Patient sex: F
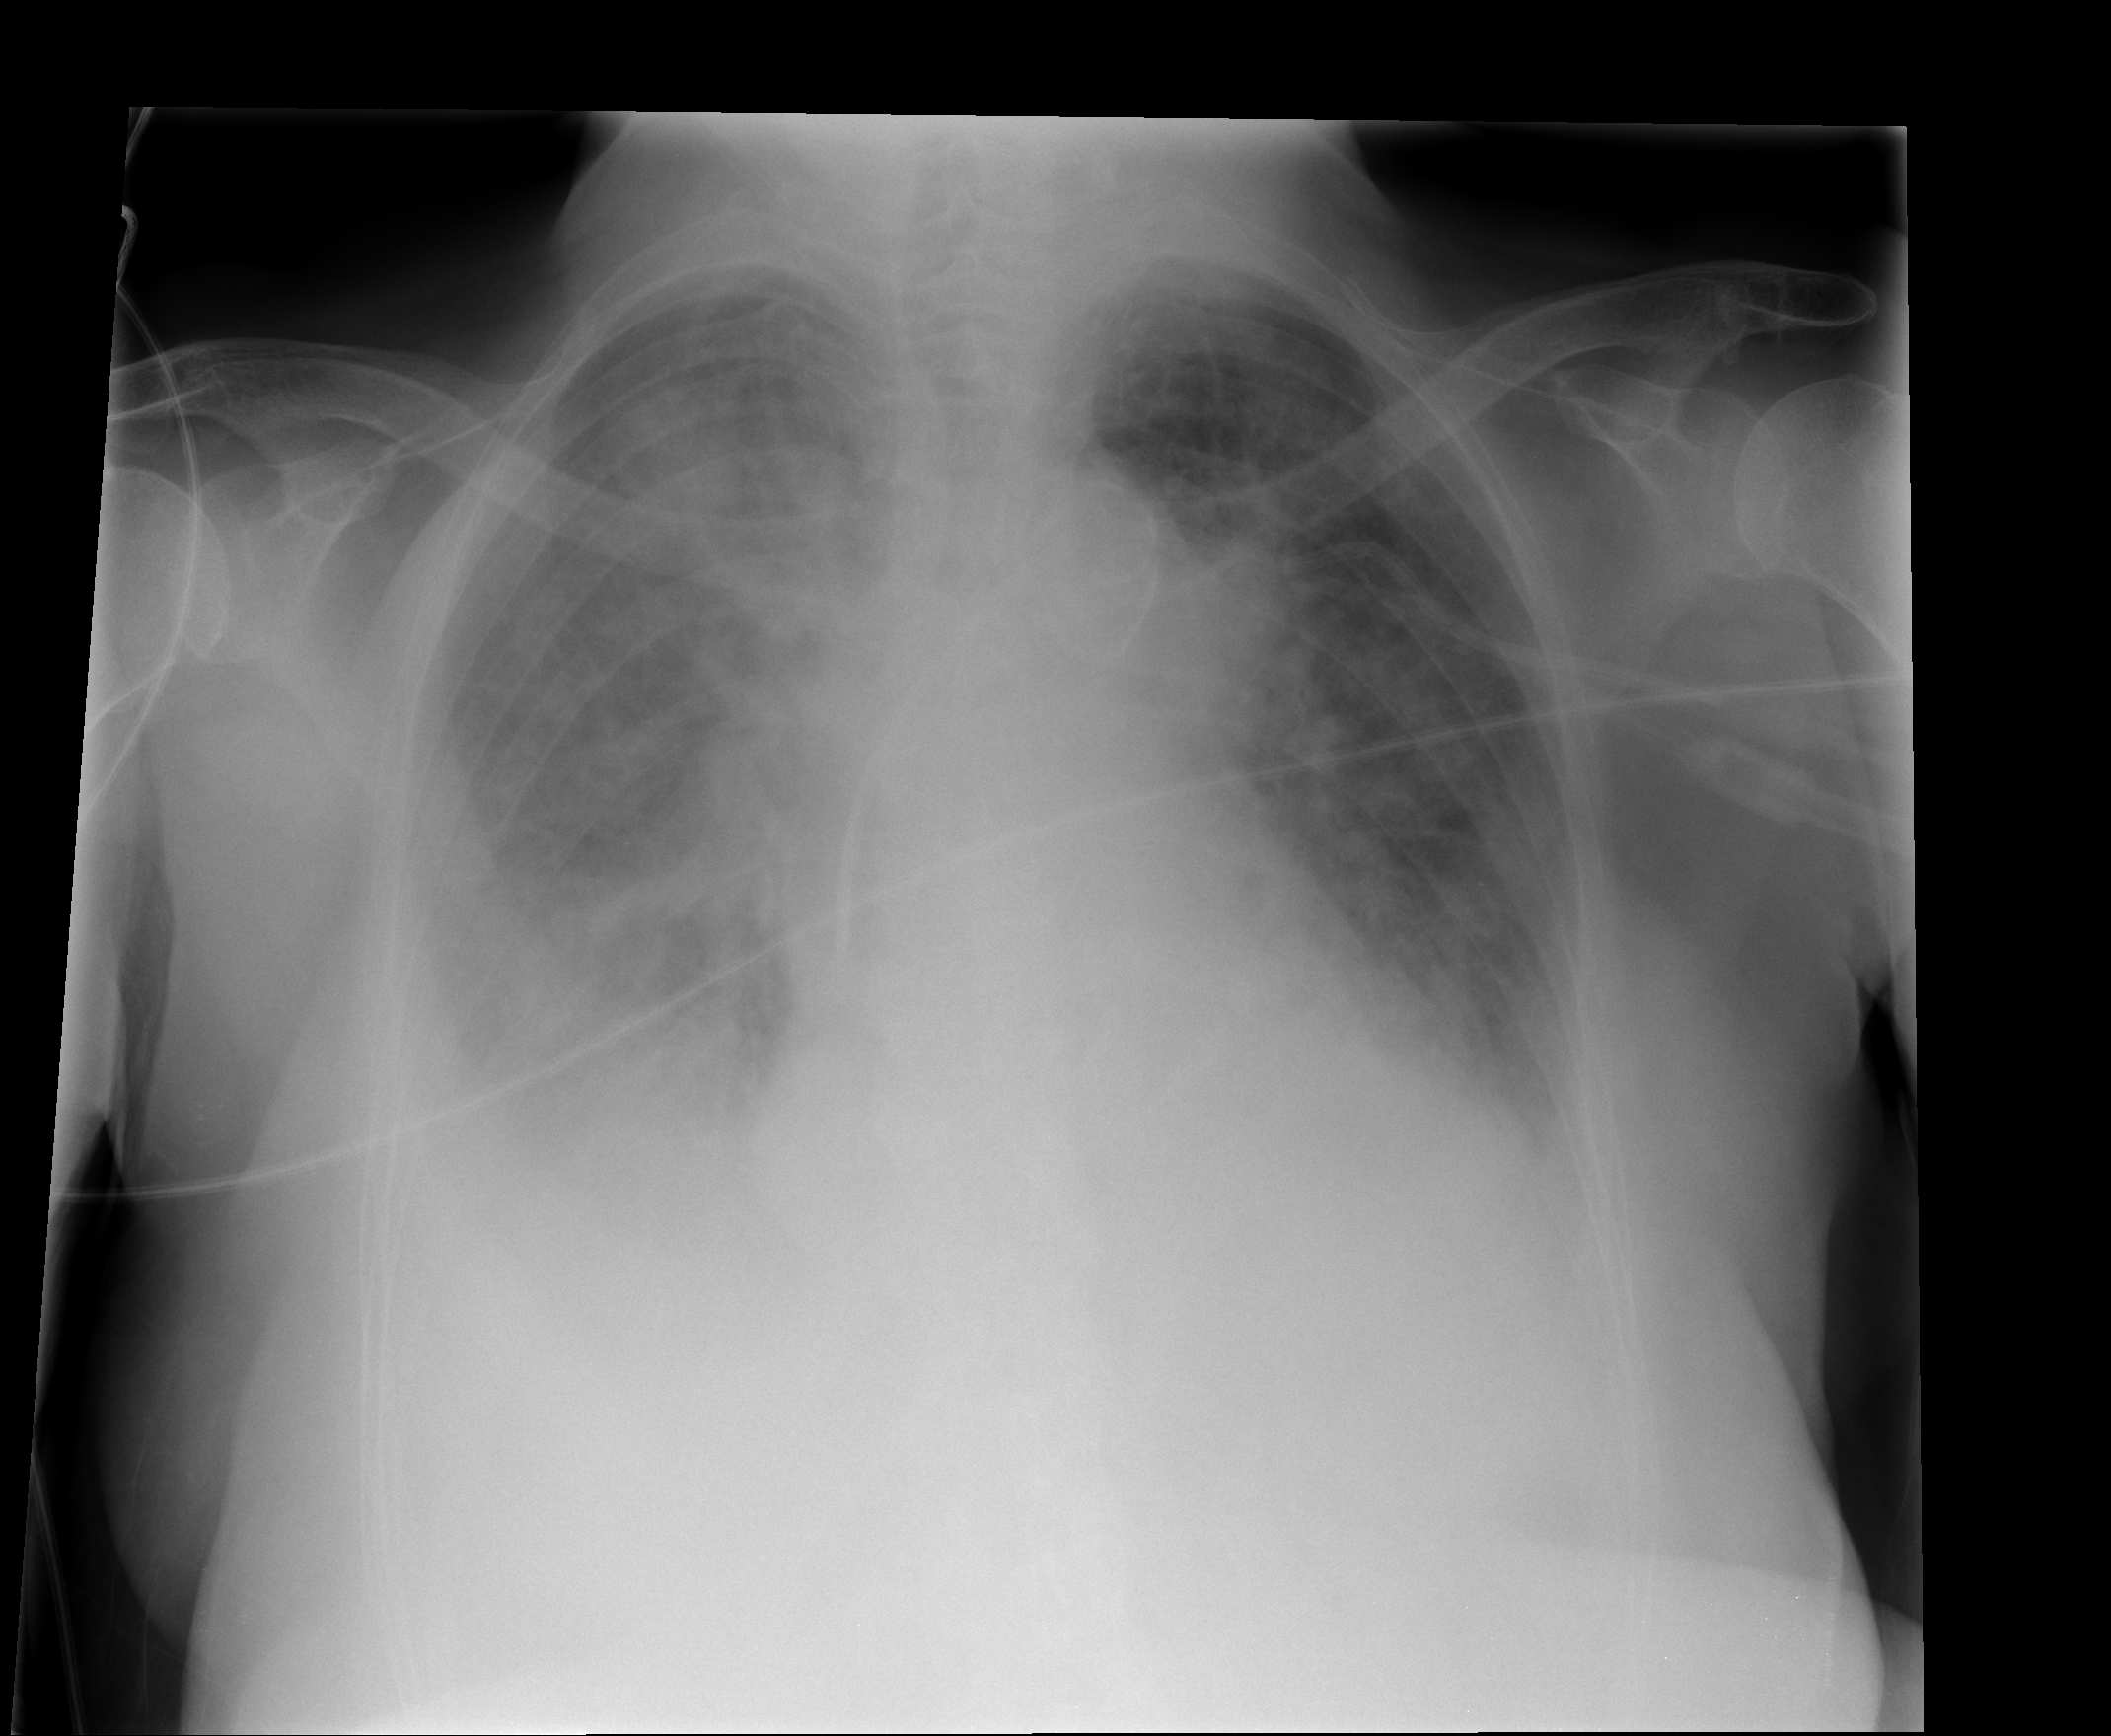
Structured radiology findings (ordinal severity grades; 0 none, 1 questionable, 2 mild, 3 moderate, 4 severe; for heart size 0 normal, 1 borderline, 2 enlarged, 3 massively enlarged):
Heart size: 2
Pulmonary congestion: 4
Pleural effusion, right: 3
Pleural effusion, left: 2
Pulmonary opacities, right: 3
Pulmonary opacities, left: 3
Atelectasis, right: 3
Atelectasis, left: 2